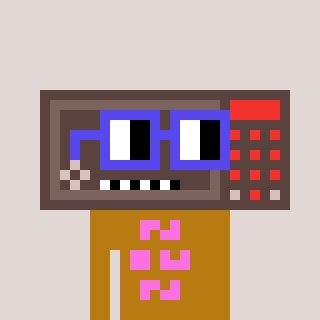
a pixel art character with square blue glasses, a wallsafe-shaped head and a gold-colored body on a warm background